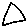
Label: triangle